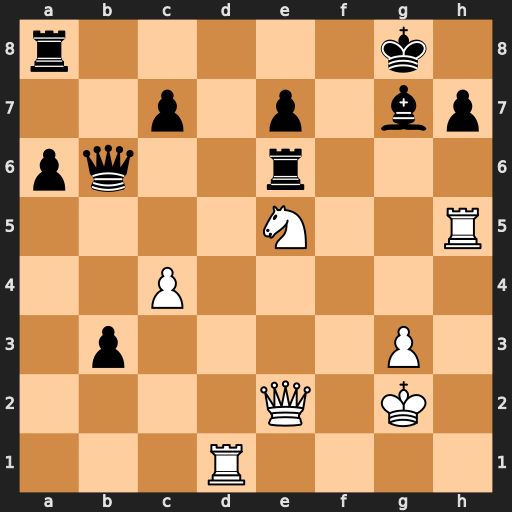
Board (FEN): r5k1/2p1p1bp/pq2r3/4N2R/2P5/1p4P1/4Q1K1/3R4
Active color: w
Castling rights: -
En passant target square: -
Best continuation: Qe4 Qc6 Qxc6 Rxc6 Nxc6